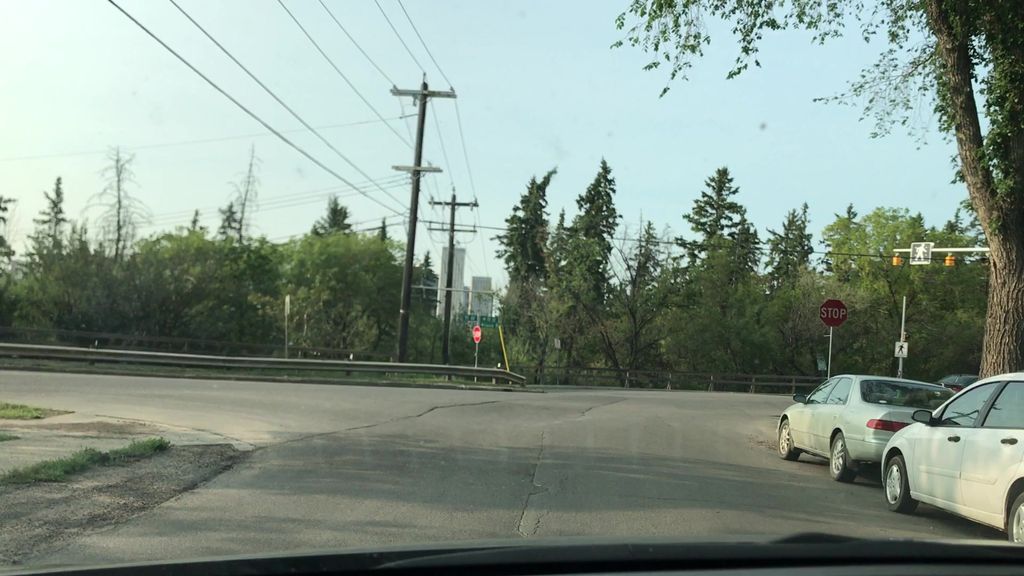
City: edmonton